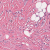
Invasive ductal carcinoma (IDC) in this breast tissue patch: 1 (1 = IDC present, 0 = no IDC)